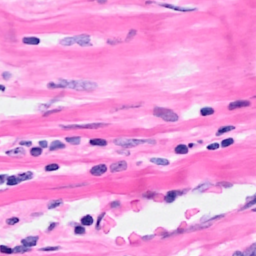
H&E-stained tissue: Breast